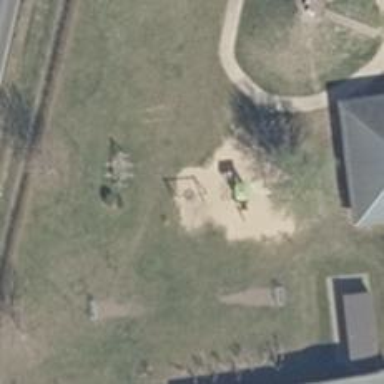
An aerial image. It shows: Playground featuring swings.